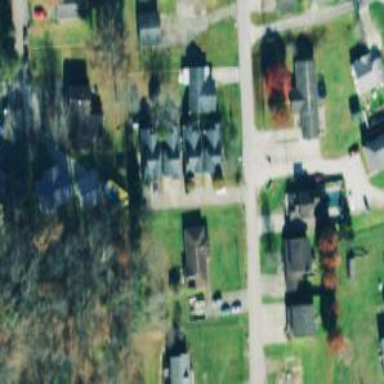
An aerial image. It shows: Residential road.